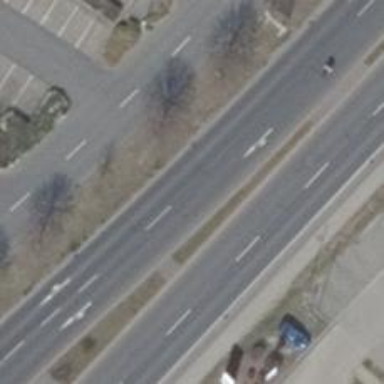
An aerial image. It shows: Secondary road with asphalt surface.